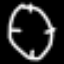
Label: clock